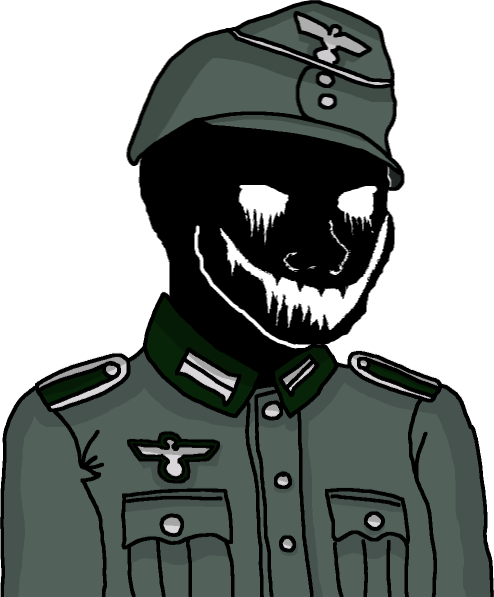
Label: 5_Oomer